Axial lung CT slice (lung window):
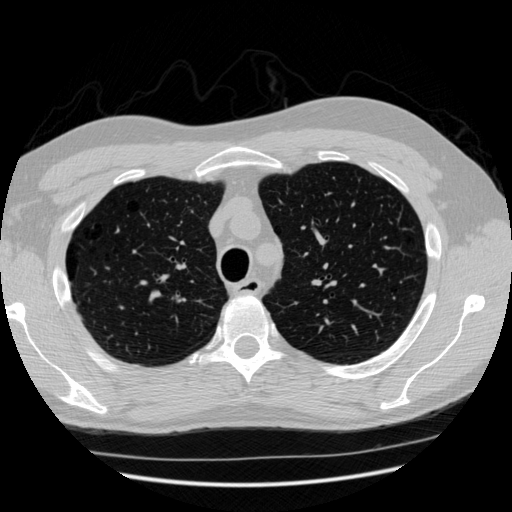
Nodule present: no